Field crop: maize
Growth stage: 2
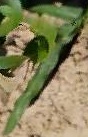
Species: maize